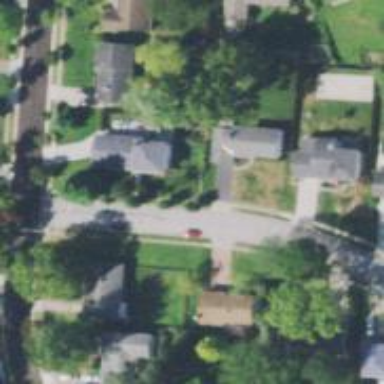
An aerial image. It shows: Residential driveway used as service road.